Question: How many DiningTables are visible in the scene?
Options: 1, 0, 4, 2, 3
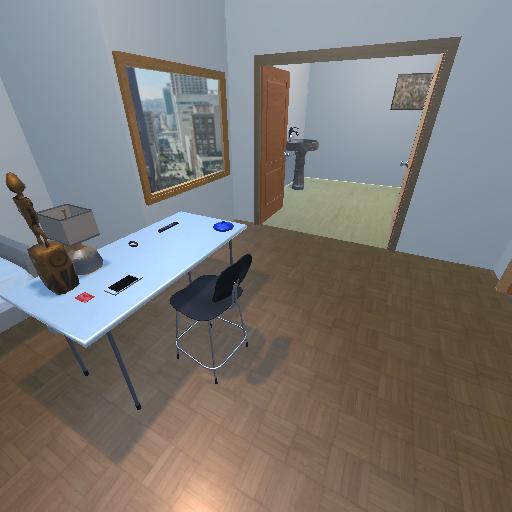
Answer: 1